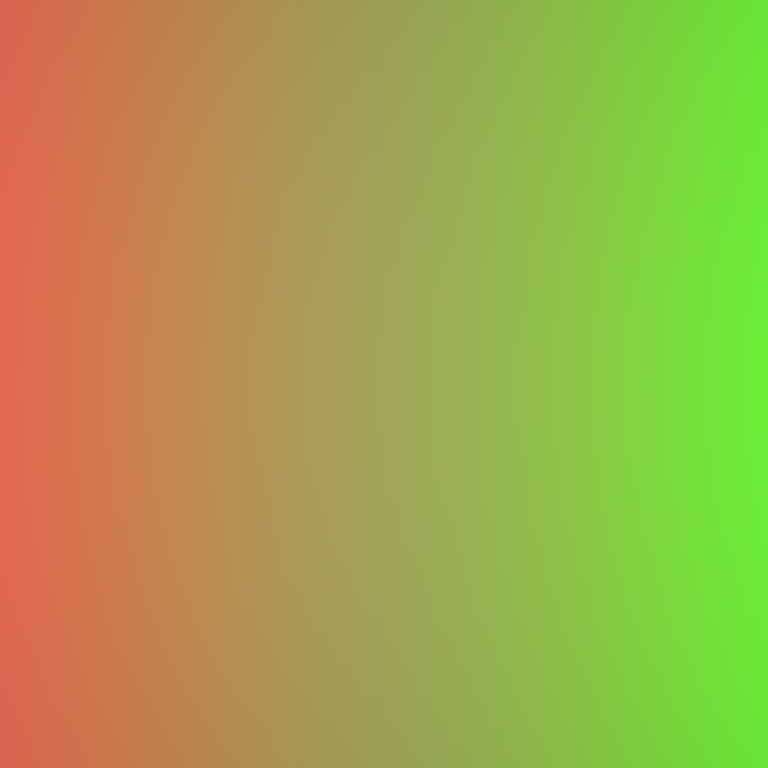
Abstract light effect, smooth gradient from warm red to bright green, calm atmosphere, soft glow, no room, no furniture, no objects.